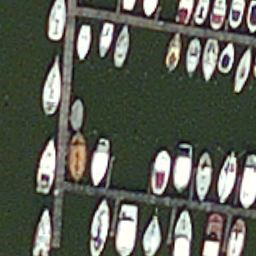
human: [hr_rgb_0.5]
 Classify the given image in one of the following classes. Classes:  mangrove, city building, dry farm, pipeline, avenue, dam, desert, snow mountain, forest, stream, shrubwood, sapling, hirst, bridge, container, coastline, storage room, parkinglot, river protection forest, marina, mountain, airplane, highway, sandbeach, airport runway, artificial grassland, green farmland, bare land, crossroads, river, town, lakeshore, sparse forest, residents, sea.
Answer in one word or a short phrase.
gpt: marina